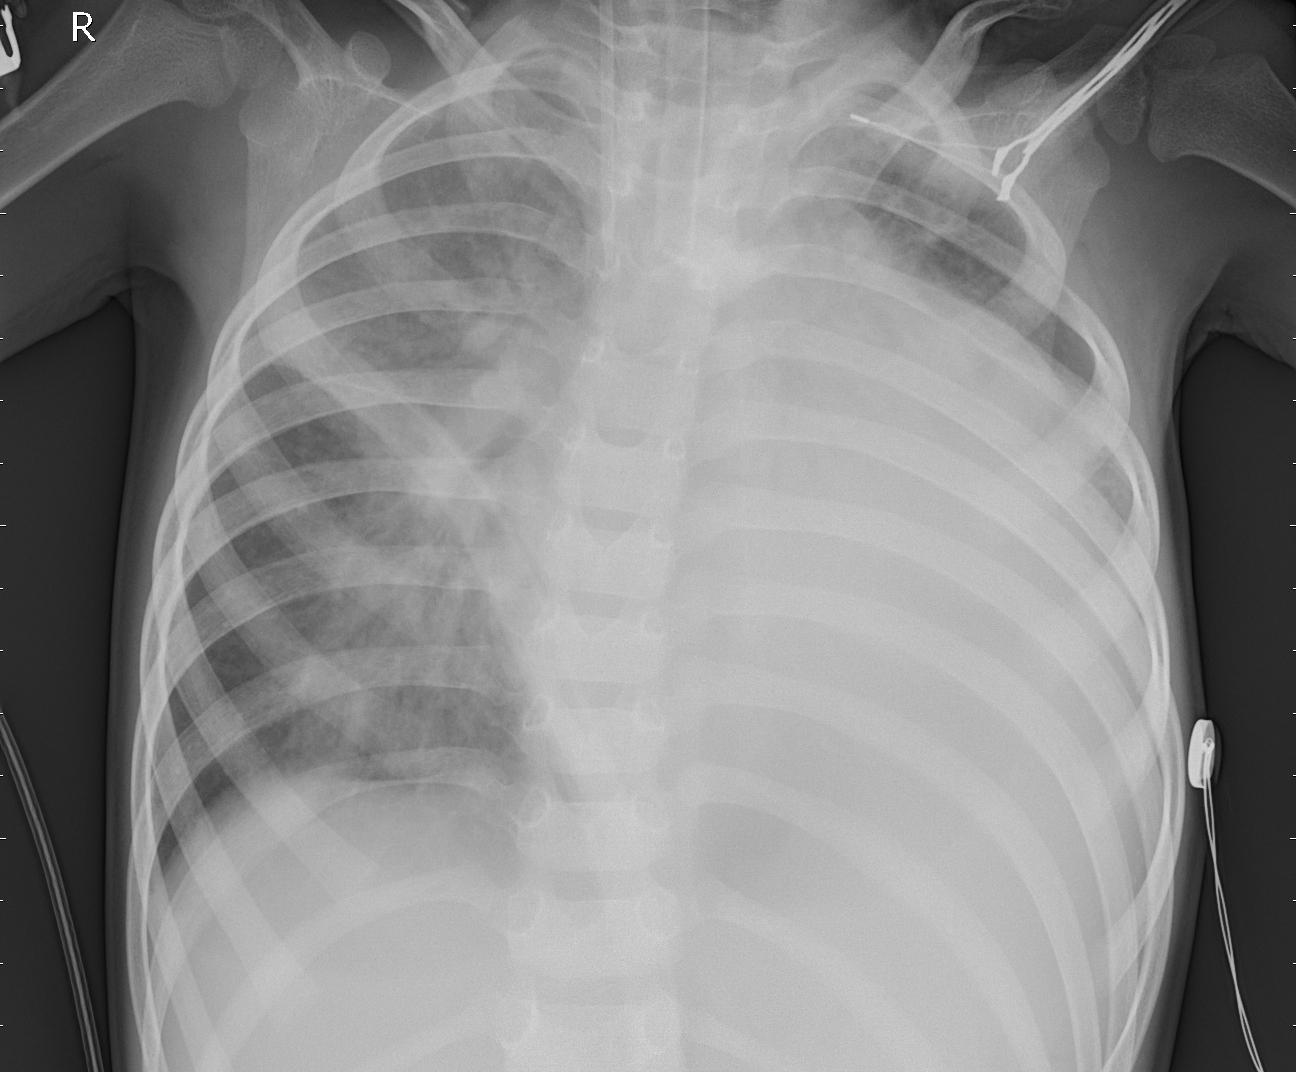
Diagnosis: PNEUMONIA